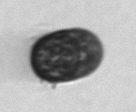
Label: Mesodinium